Question: I am teaching myself machine learning now.
One simple question regarding information gain.
How to calculate information gain from the pic's data?
I do not understand it.
Could anyone explain how to get 0.992385 from the first row?
Thanks a lot!
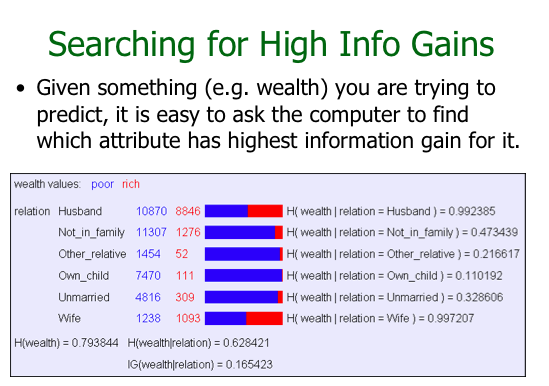
Answer: Let g(x) = -x * log(x) /log(2)
The total number of people is 48842.
H(wealth, relation) = g[52/48842] + g[111/48842] + g[309/48842] + g[1093/48842]
+ g[1238/48842] + g[1276/48842] + g[1454/48842] + g[4816/48842] + g[7470/48842]
+ g[8846/48842] + g[10870/48842] + g[11307/48842] = 2.7835
H(wealth) = g(poor/total) + g(rich/total) = g[0.239282] + g[0.760718] = 0.793844
H(relation) = g(Husband/total) + g(Not_in_familly/total) + ...
= g[<PHONE>] + g[<PHONE>] + g[0.10493] + g[0.155215] + g[0.257627] +
g[0.403669] = 2.15508
H(wealth | relation) = H(wealth, relation) - H(relation) = 2.7835 - 2.15508 = 0.628421
IG = H(wealth) - H(wealth|relation) = H(wealth) + H(relation) - H(wealth, relation)
= 0.165423
Here is source code written in Mathematica. If you feel you need to see the source code in another language, post a comment below with your preferred language. If I have time, I will type it up. - Cheers, Hans
Source Code in Mathematica
(* =================================================== *)
'''
m = {{10870, 8846}, {11307, 1276}, {1454, 52}, {7470, 111},
{4816, 309}, {1238, 1093}};
iTot = Total[ Flatten[m]];
h[x_] := -x * Log[2, x];
fHAll = Sum[ h[ m[[i, j]]/ iTot ], {i, 6}, {j, 2}] // N;
fHWealth = h[ Total[ m[[All, 1]]]/iTot] + h[ Total[ m[[All, 2]]]/iTot] // N ;
fHRelation = Sum[
h[ Total[ m[[i ]]]/iTot] , {i, Length[m]}] // N;
fWealthGivenRelation = fHAll - fHRelation;
Print[" H(relation, wealth) = ", fHAll];
Print[" H(relation) = ", fHRelation];
Print[" H(wealth) = ", fHWealth];
Print[" H(wealth | relation) = ", fWealthGivenRelation];
Print[" IG = MI = ", fHWealth - fWealthGivenRelation, " = ",
fHWealth + fHRelation - fHAll];
'''
(* ===================output ====================*)
'''
H(relation, wealth) = 2.7835
H(relation) = 2.15508
H(wealth) = 0.793844
H(wealth | relation) = 0.628421
IG = MI = 0.165423 = 0.165423
'''
Oops, I didn't answer you're main question. Here's the answer.
H(wealth | relation = husband)
= g(10870/(10870 + 8846)) + g(8846/(10870 + 8846))
= 0.992385